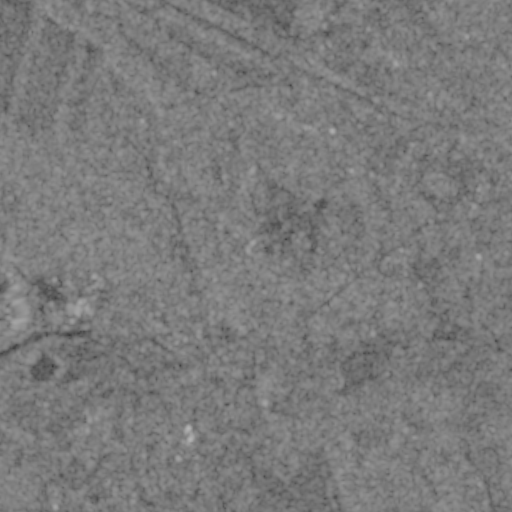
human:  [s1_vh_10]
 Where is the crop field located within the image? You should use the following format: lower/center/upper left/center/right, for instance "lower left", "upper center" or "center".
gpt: The crop field is located in the lower right of the image.
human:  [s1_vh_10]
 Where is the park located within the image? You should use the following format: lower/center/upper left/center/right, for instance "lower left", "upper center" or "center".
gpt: The park is located in the upper right of the image.
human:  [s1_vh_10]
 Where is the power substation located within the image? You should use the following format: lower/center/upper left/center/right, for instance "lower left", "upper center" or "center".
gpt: The power substation is located in the upper center of the image.
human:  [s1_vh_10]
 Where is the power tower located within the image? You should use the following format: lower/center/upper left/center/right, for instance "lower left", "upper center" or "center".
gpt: The power tower is located in the upper left of the image.
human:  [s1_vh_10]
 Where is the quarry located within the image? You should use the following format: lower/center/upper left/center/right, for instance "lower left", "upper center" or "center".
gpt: The quarry is located in the lower left of the image.
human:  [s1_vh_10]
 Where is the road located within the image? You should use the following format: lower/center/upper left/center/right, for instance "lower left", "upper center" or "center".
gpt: There is no road in the image.

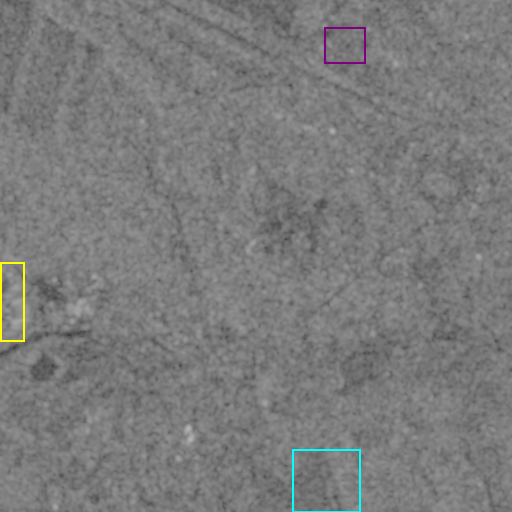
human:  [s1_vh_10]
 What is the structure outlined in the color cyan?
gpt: The structure outlined in cyan is a crop field.
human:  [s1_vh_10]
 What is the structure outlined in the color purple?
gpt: The structure outlined in purple is a park.
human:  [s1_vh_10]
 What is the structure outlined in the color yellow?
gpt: The structure outlined in yellow is a quarry.
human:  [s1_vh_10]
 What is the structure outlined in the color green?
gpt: There is no green outline.